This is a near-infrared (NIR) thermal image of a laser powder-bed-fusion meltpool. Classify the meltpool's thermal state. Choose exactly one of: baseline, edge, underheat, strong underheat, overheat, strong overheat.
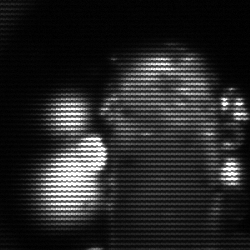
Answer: strong underheat